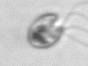
Label: flagellate_morphotype1